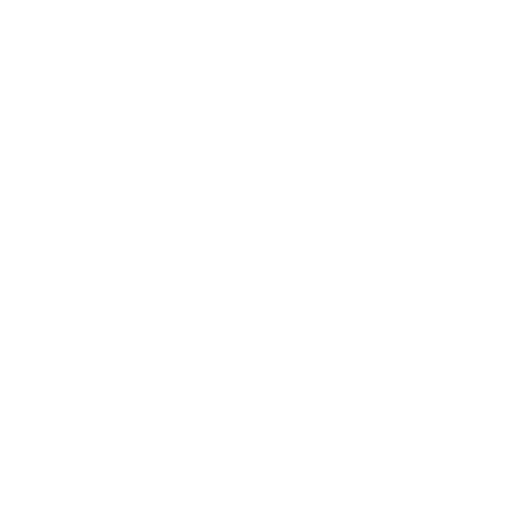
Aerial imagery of valley in California named Spring Canyon containing shrub, open development, low intensity development, evergreen forest, mixed forest, and medium intensity development